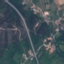
Land use / land cover class: Highway